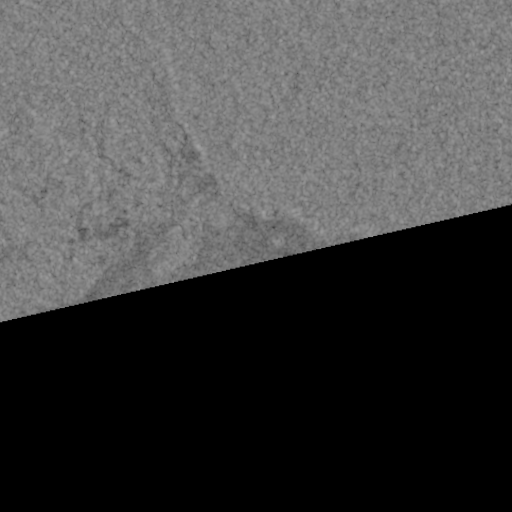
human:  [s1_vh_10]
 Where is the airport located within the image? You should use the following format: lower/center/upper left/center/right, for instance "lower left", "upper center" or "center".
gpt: The airport is located in the lower left of the image.
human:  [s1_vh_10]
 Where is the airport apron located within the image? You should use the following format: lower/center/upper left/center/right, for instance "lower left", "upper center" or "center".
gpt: The airport apron is located in the lower left of the image.
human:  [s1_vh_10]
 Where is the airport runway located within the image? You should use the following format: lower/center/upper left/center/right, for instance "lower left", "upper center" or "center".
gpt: The airport runway is located in the lower left of the image.
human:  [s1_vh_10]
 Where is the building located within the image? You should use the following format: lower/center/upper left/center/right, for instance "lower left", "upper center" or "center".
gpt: There is no building in the image.

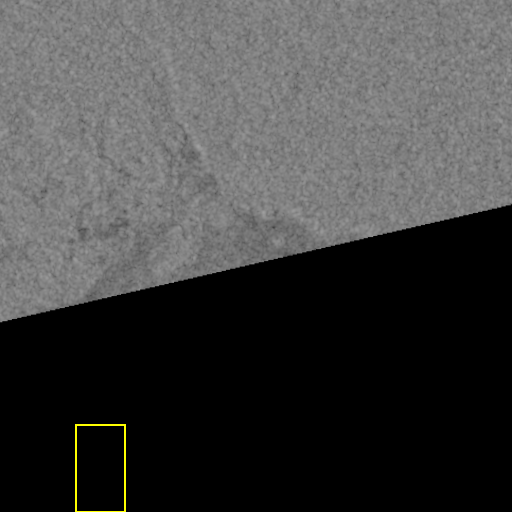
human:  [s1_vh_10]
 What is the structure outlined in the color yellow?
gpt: The structure outlined in yellow is an airport.
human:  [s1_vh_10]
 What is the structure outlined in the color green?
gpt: There is no green outline.